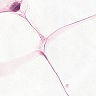
Metastatic tissue present: no